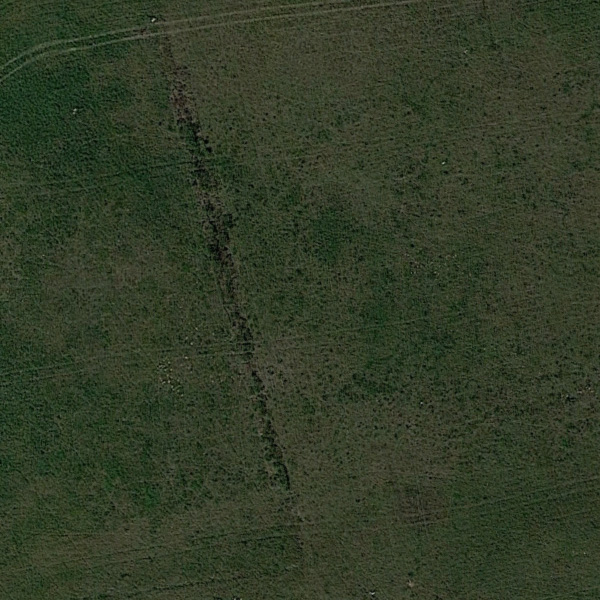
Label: Meadow